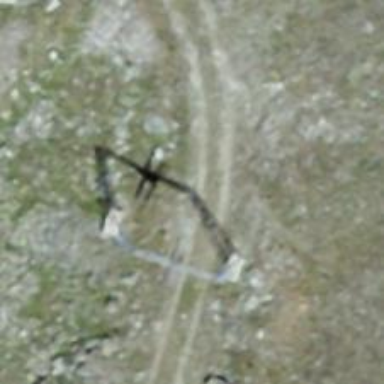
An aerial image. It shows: Pylon for aerialway.